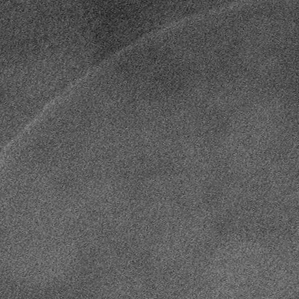
Label: frost